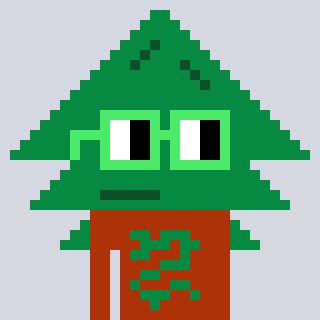
a pixel art character with square light green glasses, a fir-shaped head and a hotbrown-colored body on a cool background